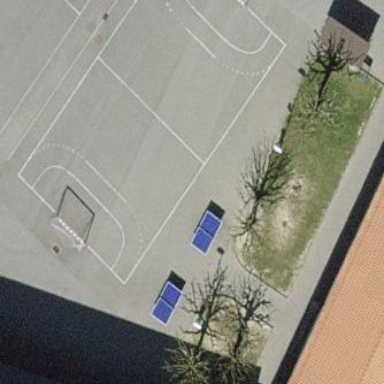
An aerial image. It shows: Handball pitch for leisure land.